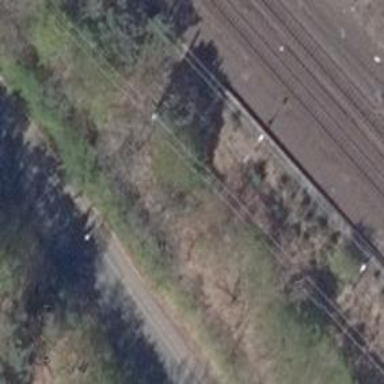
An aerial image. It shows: Abandoned railway siding.